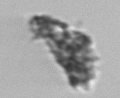
Label: detritus